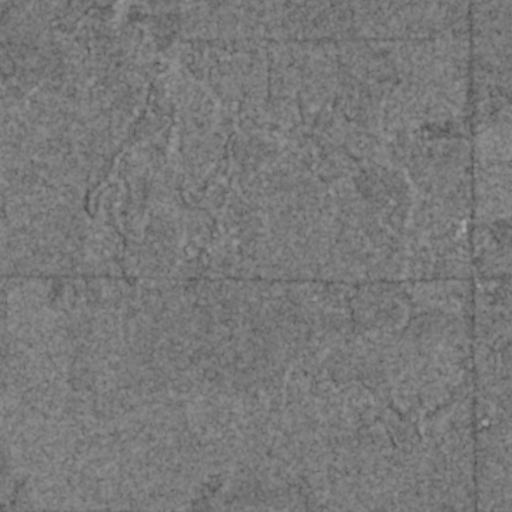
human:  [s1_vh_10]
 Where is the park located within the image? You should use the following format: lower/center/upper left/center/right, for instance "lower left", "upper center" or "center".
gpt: The park is located in the lower right of the image.
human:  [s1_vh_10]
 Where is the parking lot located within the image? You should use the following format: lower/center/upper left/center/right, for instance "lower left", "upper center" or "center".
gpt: The parking lot is located in the center right of the image.
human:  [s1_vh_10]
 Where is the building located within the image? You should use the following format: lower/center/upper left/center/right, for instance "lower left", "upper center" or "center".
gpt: The building is located in the center right of the image.
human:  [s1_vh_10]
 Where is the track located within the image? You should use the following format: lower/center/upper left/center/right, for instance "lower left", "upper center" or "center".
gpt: There is no track in the image.

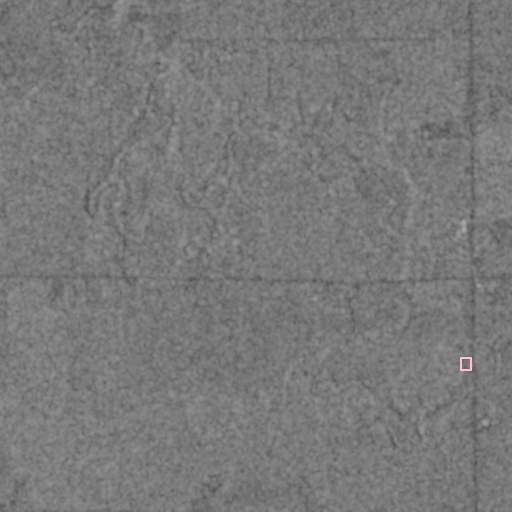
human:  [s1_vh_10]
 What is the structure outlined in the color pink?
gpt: The structure outlined in pink is a park.
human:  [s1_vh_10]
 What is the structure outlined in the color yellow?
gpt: There is no yellow outline.